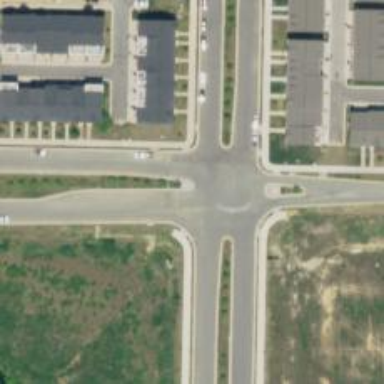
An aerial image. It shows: Stop road.